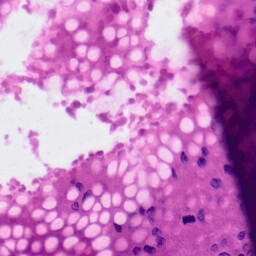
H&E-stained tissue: Colon